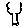
Label: tree